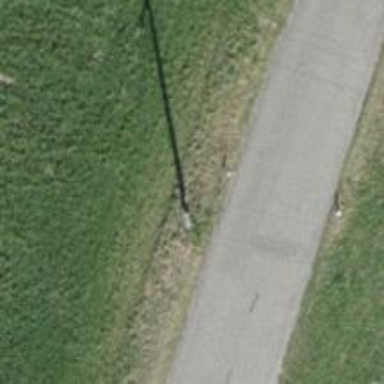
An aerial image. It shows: Concrete power pole.